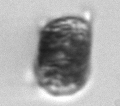
Label: Hemiaulus